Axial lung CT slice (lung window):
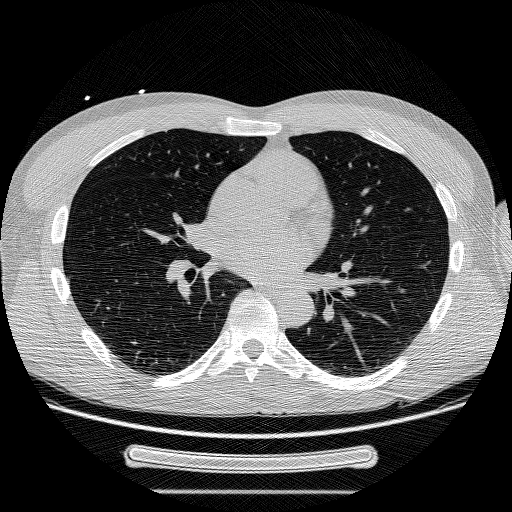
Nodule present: no